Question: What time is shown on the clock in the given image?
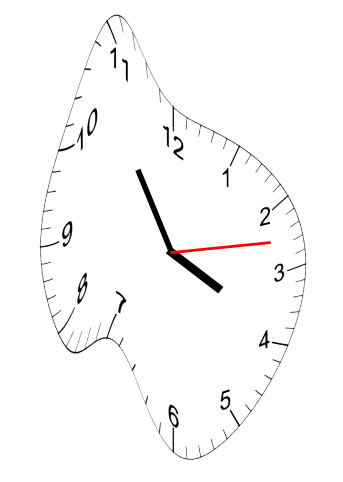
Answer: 03:54:13